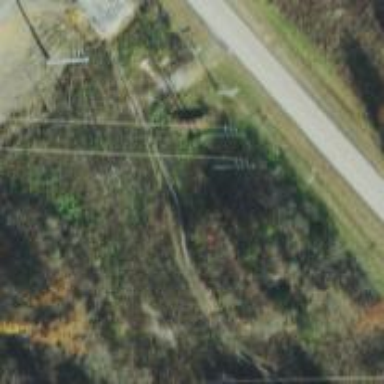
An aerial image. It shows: Power pole.